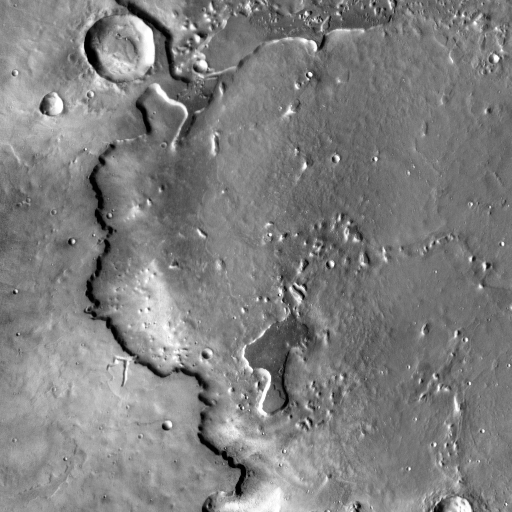
Crater classes present: Background, Other